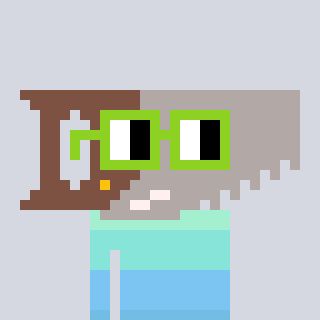
a pixel art character with square light green glasses, a saw-shaped head and a grayscale-colored body on a cool background